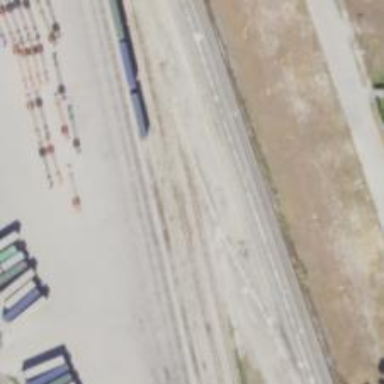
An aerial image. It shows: Railway yard used for servicing trains.